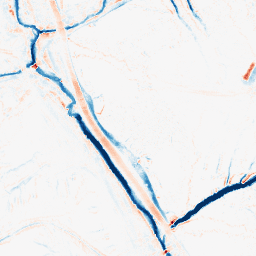
Category: morphological
Decomposition family: tophat_combined
Decomposition parameters: size: 5
Upsampling method: sinc_hamming
Upsampling parameters: scale: 2
kernel_size: 16
Upsampling scale: 2